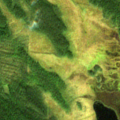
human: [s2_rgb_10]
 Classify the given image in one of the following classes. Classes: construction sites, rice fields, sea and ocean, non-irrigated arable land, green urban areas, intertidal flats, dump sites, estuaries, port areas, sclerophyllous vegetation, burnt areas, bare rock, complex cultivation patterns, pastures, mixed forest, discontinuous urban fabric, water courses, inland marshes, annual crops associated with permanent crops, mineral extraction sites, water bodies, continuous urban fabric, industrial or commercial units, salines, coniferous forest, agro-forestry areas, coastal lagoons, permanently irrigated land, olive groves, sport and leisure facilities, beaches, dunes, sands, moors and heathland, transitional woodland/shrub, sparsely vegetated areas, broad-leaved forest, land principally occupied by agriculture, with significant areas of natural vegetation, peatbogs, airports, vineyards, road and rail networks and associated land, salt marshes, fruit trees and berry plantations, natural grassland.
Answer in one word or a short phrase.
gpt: coniferous forest, mixed forest, peatbogs